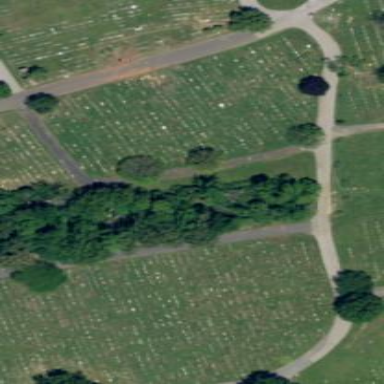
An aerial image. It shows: Sector within cemetery.